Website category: university
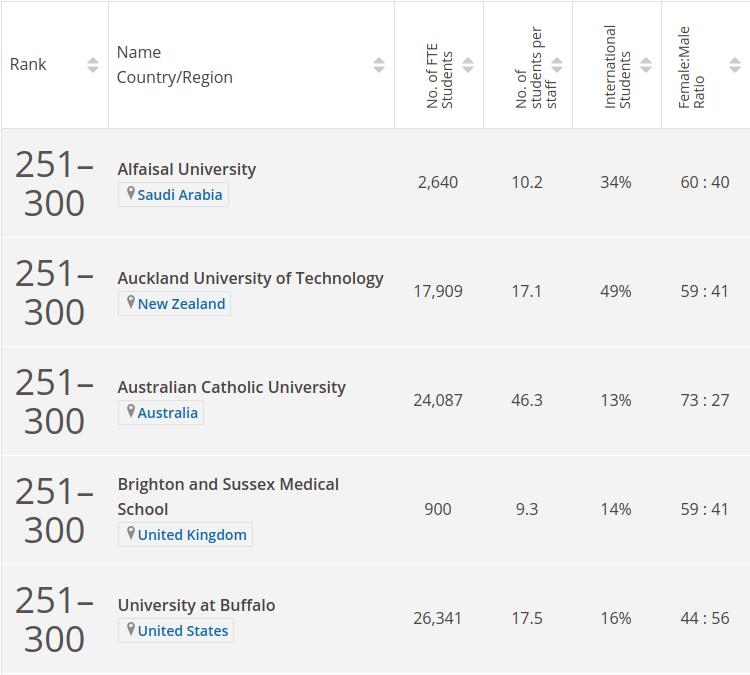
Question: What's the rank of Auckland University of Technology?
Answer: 251300

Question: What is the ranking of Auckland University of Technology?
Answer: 251300

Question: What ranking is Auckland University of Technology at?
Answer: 251300

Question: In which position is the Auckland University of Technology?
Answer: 251300

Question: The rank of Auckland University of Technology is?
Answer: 251300

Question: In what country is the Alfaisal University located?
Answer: Saudi Arabia

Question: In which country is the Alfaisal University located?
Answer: Saudi Arabia

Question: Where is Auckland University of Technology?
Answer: New Zealand

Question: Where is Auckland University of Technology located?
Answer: New Zealand

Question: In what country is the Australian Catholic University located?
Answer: Australia

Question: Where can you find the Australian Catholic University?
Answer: Australia

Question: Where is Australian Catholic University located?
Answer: Australia

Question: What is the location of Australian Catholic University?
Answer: Australia

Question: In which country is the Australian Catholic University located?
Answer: Australia

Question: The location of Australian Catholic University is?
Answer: Australia

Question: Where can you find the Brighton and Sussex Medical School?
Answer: United Kingdom

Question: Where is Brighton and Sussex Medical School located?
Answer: United Kingdom

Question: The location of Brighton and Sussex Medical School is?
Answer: United Kingdom

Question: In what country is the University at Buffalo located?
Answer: United States

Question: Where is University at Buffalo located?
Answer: United States

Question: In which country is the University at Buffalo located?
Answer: United States

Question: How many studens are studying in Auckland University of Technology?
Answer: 17,909

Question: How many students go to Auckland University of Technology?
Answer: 17,909

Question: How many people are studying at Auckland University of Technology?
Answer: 17,909

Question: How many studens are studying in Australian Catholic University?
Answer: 24,087

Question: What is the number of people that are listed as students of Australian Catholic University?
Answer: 24,087

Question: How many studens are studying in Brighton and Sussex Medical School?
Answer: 900

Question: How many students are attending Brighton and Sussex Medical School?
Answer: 900

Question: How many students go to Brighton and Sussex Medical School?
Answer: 900

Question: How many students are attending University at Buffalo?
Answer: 26,341

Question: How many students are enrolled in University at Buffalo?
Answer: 26,341

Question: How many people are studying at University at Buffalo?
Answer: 26,341

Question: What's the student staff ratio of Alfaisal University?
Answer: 10.2

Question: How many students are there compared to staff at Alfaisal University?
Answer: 10.2

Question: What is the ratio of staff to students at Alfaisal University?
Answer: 10.2

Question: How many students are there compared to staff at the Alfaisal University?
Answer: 10.2

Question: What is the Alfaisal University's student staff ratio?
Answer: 10.2

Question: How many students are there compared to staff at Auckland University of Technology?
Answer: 17.1

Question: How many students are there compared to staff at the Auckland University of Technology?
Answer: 17.1

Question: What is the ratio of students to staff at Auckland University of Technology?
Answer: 17.1

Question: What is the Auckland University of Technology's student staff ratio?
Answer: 17.1

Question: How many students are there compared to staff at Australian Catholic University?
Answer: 46.3

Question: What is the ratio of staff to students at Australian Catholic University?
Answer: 46.3

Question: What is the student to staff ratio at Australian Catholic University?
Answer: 46.3

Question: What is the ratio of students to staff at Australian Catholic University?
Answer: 46.3

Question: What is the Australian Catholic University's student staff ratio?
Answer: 46.3

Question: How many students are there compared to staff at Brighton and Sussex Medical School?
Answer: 9.3

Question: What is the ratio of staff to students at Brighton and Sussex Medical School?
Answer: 9.3

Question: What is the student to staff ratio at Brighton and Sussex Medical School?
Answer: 9.3

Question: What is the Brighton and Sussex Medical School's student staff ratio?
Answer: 9.3

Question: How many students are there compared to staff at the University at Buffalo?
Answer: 17.5

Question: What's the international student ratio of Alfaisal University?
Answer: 34%

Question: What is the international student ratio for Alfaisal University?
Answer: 34%

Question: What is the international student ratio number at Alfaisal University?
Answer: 34%

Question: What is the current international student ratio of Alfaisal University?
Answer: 34%

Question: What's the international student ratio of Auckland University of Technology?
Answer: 49%

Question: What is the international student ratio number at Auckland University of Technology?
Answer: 49%

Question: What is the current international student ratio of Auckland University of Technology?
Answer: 49%

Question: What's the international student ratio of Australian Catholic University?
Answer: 13%

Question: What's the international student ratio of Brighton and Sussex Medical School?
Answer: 14%

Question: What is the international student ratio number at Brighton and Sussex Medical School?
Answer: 14%

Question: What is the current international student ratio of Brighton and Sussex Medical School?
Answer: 14%

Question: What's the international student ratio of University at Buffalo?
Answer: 16%

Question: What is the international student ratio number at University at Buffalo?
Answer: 16%